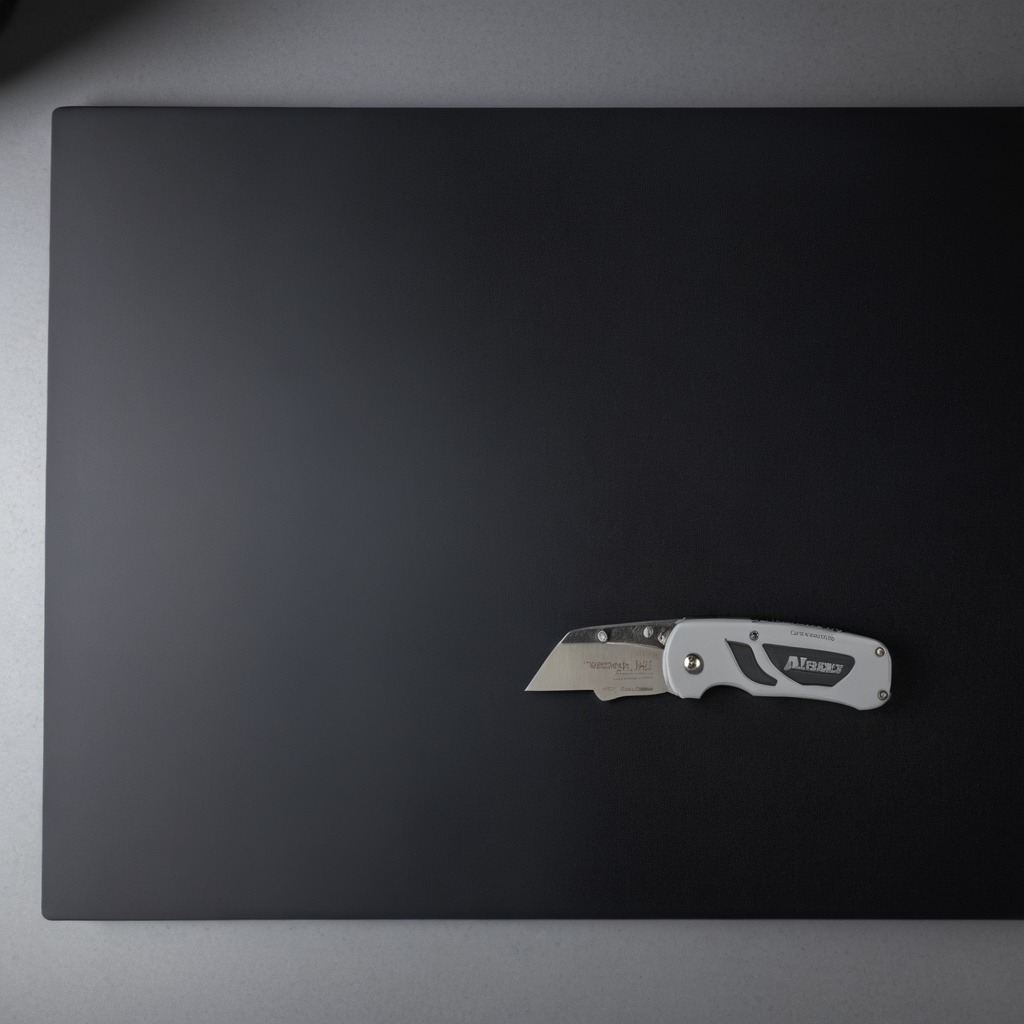
A utility knife is lying on the clean granite tabletop.